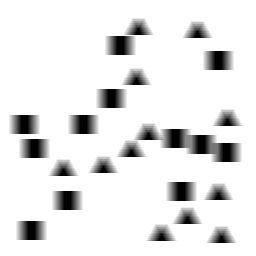
Squares: 12
Triangles: 12
Stars: 0
Total shapes: 24